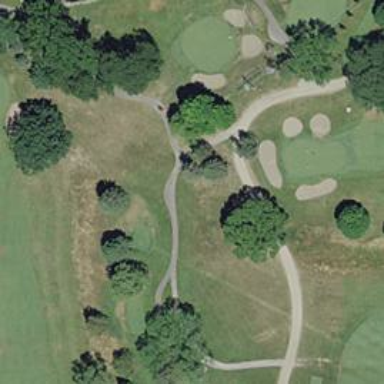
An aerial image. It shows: Golf cartpath that is also road path.